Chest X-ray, AP view. Patient: 40 years old, sex M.
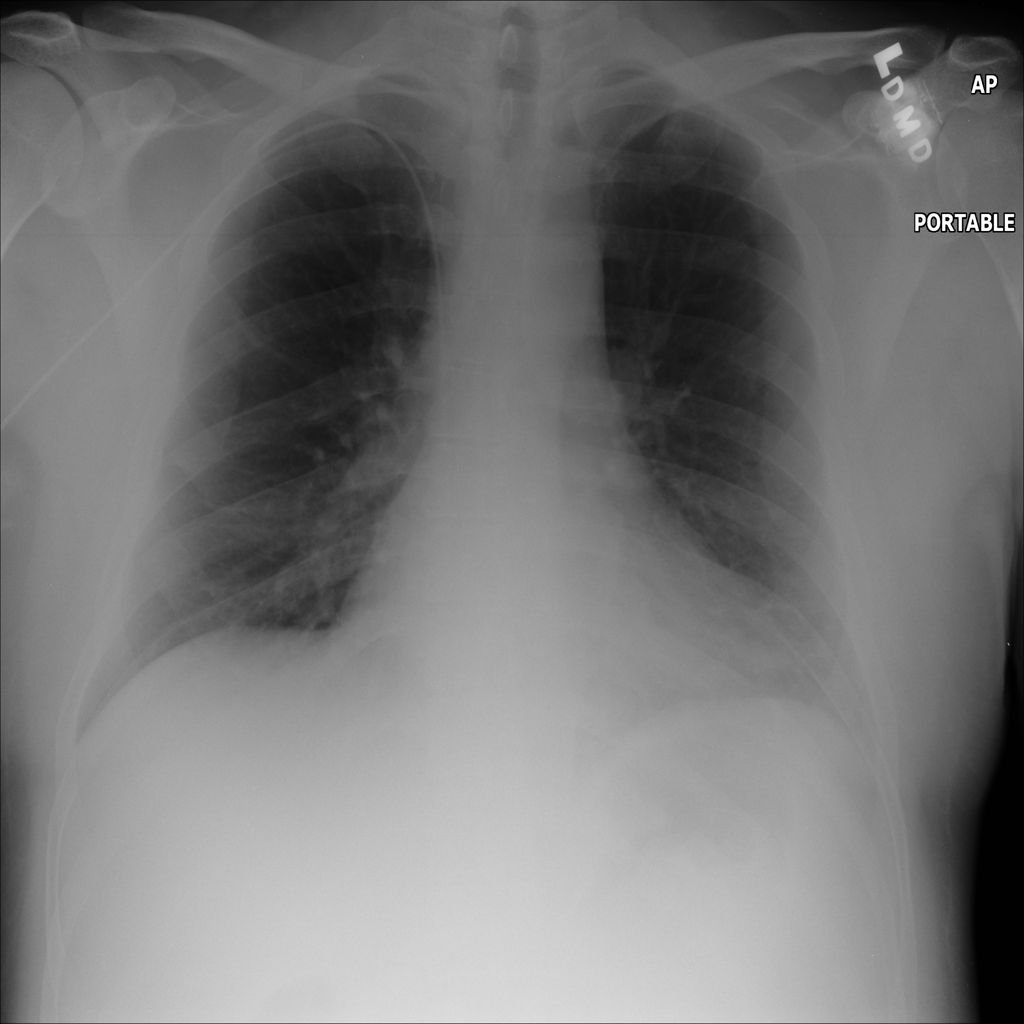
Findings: No Finding